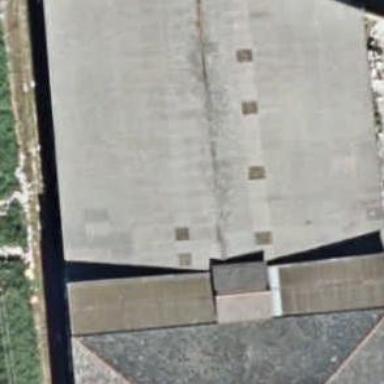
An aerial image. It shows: Industrial building.